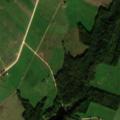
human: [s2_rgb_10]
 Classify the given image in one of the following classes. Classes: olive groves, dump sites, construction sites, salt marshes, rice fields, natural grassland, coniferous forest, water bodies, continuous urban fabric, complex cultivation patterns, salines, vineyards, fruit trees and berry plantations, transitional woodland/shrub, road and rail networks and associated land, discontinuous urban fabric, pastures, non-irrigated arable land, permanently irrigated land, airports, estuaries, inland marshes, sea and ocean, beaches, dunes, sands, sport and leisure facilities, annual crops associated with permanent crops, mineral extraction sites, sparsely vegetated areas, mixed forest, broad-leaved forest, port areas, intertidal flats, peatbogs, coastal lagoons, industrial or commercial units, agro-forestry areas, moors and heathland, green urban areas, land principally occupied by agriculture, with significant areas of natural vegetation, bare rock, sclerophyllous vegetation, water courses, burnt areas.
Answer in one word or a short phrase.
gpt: non-irrigated arable land, pastures, complex cultivation patterns, mixed forest, water bodies